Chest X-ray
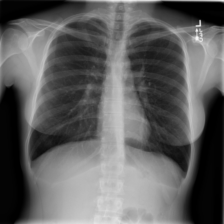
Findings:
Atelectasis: negative
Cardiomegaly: negative
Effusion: negative
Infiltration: negative
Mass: negative
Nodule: negative
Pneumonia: negative
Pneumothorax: negative
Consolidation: negative
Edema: negative
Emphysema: negative
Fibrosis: negative
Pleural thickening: negative
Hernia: negative